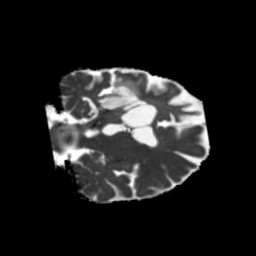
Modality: MD
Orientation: coronal
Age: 58
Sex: male
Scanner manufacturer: siemens
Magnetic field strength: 3 T
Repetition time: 5.25 s
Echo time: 0.08 s